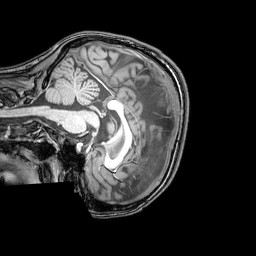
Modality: T1w
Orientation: sagittal
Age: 22
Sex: female
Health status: healthy
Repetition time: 0.081 s
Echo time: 0.037 s